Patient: sex F, age 39
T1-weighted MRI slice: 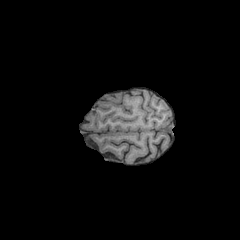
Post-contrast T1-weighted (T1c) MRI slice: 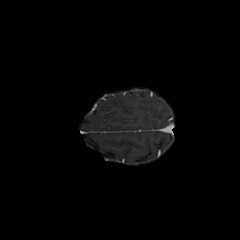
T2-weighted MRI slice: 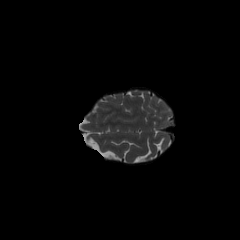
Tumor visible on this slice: no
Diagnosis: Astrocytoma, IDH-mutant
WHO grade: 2